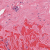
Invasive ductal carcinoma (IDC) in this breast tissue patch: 0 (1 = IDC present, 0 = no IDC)